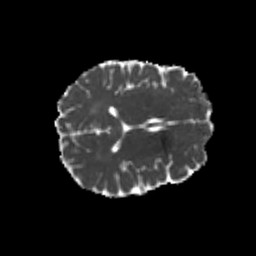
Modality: MD
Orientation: axial
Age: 23
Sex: male
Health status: healthy
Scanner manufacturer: philips
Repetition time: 7.39 s
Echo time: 0.08599 s